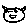
Label: cat